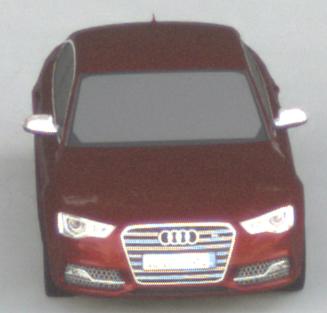
Make: Audi
Model: S5
Detailed model: F5
Model produced from: 2016
Model produced until: 2019
Doors: 2
Color: red
Road condition: dry road
Daytime: morning or afternoon
Contrast: medium contrast